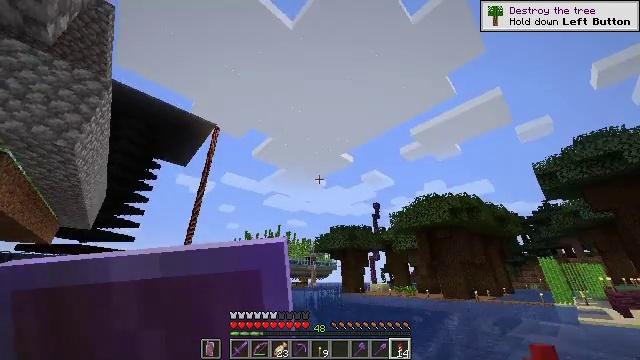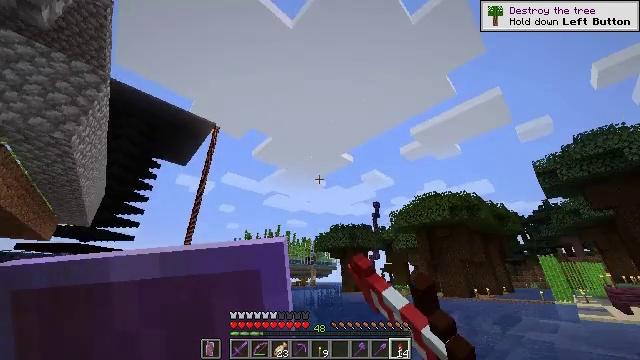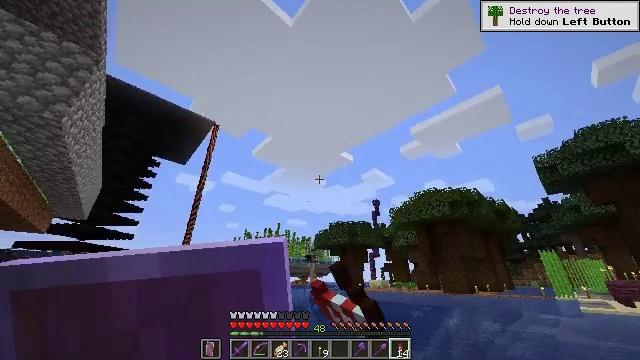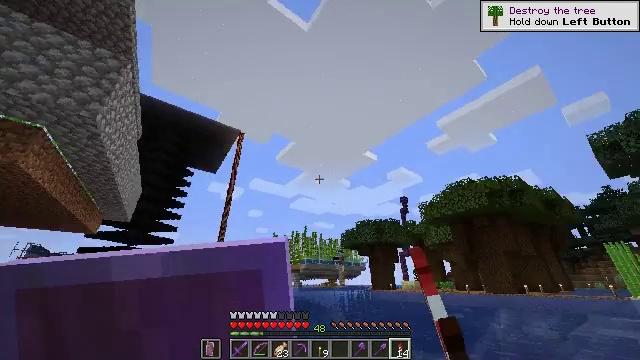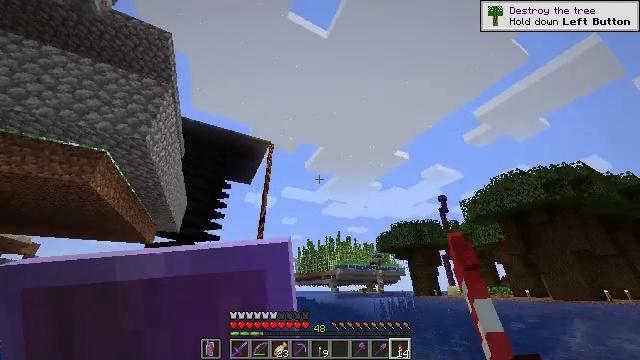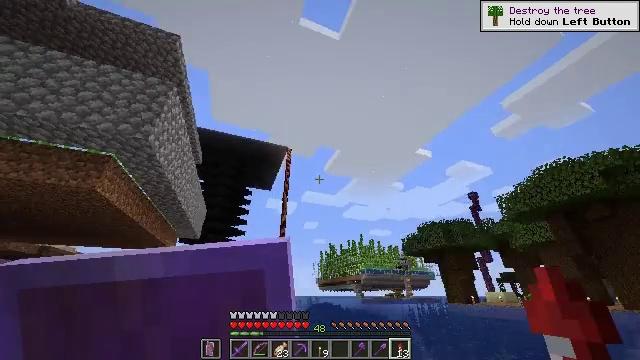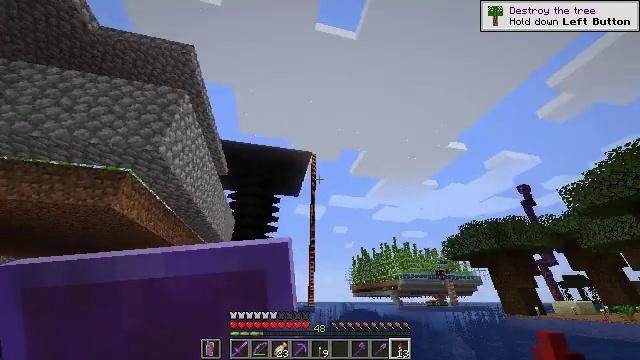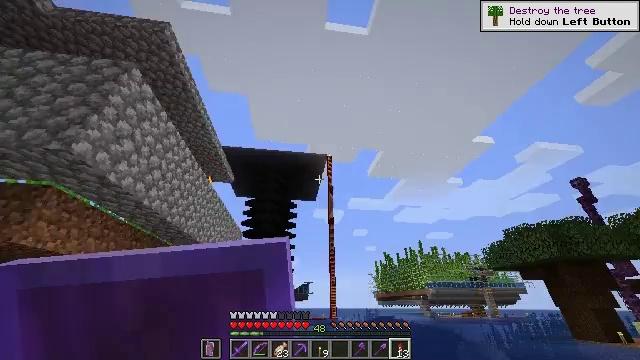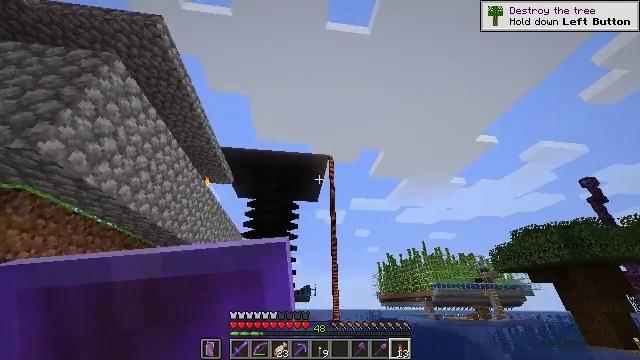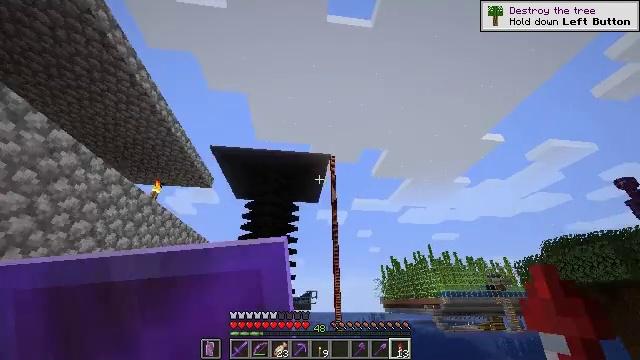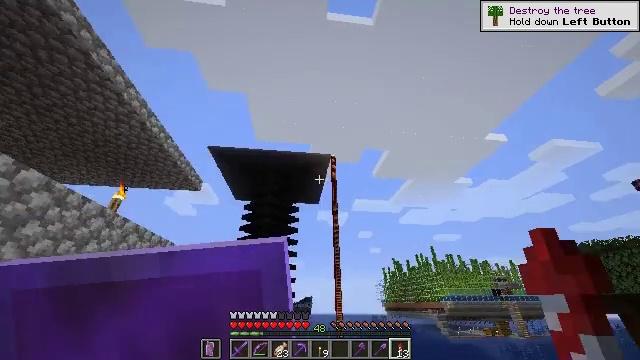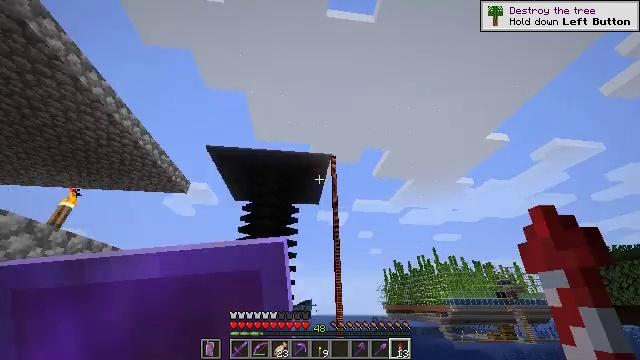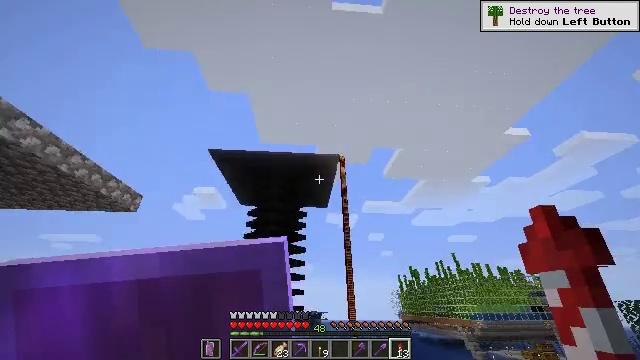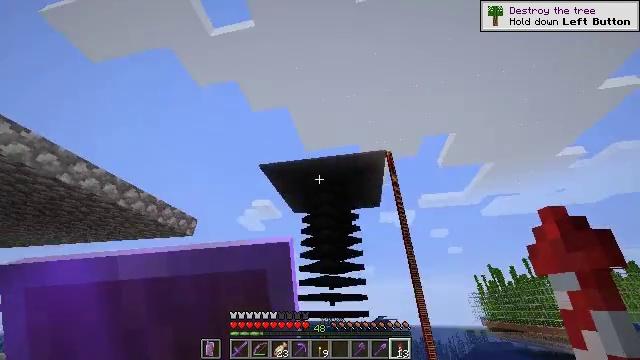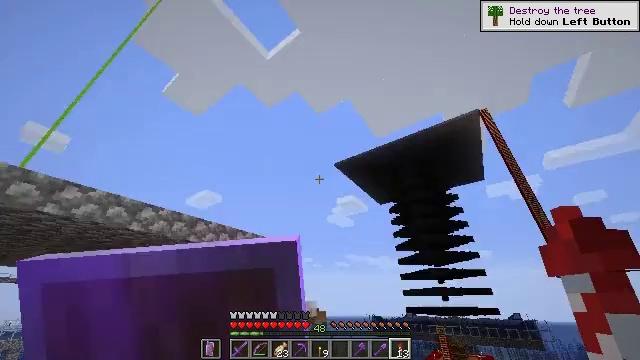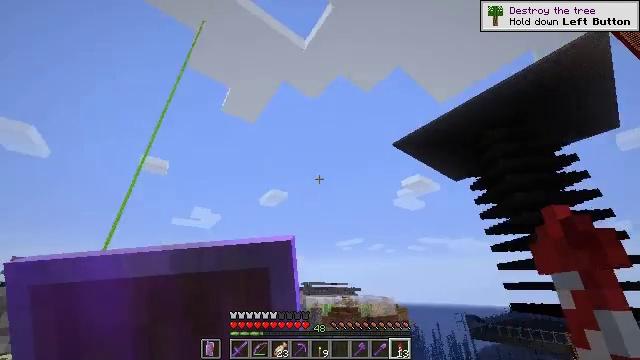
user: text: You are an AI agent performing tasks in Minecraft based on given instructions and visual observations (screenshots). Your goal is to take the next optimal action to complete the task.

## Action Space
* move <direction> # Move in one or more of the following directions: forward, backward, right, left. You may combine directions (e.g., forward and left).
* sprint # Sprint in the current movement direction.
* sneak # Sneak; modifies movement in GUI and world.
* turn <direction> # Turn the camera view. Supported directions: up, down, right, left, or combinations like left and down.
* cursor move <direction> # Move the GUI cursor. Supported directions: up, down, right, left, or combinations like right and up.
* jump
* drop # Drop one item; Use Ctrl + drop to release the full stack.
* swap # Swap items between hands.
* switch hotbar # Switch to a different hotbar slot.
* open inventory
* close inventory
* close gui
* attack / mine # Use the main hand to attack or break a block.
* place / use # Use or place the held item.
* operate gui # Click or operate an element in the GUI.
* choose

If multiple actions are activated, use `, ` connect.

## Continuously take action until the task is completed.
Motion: motion action
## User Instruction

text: craft item air
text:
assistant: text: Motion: move forward, sprint, use / place, jump
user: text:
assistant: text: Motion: move forward, sprint, use / place, jump
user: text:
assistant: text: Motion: move forward, sprint, turn left, use / place, jump
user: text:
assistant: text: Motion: move forward, sprint, turn left and up, jump
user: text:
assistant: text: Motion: move forward, sprint, turn left and up, jump
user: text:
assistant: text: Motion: move forward, sprint, turn left and up, jump
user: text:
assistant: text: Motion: move forward, sprint, turn left, jump
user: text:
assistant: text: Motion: move forward, sprint, jump
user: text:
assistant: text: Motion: move forward, sprint, jump
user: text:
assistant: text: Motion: move forward, sprint, jump
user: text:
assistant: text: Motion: move forward, sprint, jump
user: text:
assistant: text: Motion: move forward, sprint, turn left, jump
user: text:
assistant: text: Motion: move forward, sprint, turn left, jump
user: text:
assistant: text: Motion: move forward, sprint, turn left and down, jump
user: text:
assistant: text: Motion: move forward, sprint, turn left and down
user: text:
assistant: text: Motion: move forward, sprint, turn left and down
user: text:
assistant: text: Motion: move forward, sprint, turn left
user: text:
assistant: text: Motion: move forward, sprint
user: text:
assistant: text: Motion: move forward, sprint
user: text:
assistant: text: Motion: move forward, sprint, turn left
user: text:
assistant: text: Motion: move forward, sprint, turn left and down
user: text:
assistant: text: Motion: move forward, sprint, turn left and down
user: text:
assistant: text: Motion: move forward, sprint, turn left and down
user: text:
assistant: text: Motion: move forward, sprint, turn left and down
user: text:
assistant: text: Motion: move forward, sprint, turn left and down
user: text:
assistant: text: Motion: move forward, sprint
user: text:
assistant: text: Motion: sprint
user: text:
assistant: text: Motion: no_op
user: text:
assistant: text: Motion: no_op
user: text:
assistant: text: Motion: no_op